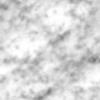
Label: no_change